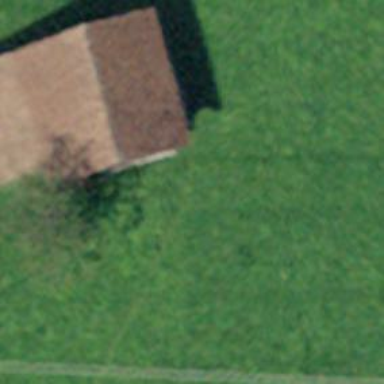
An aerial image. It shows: Rural barn.